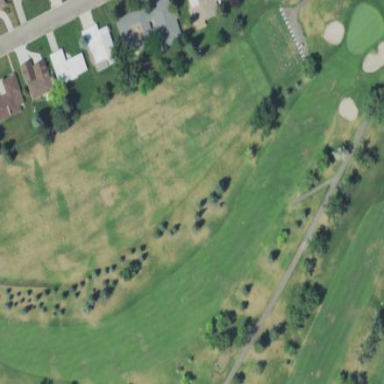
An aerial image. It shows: Well-maintained mown grass area used as golf fairway.